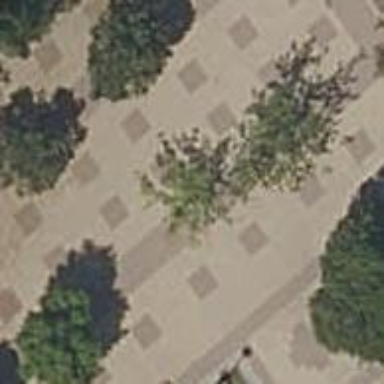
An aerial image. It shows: Footway made of paving stones.